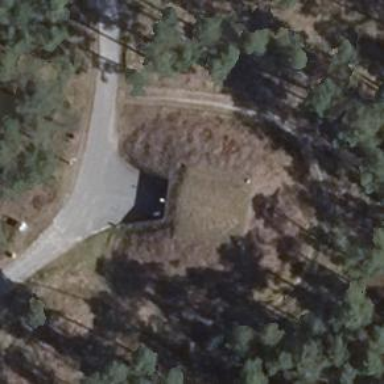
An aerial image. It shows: Bunker.